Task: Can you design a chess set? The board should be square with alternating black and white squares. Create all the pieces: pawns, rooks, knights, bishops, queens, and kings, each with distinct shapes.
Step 4167:
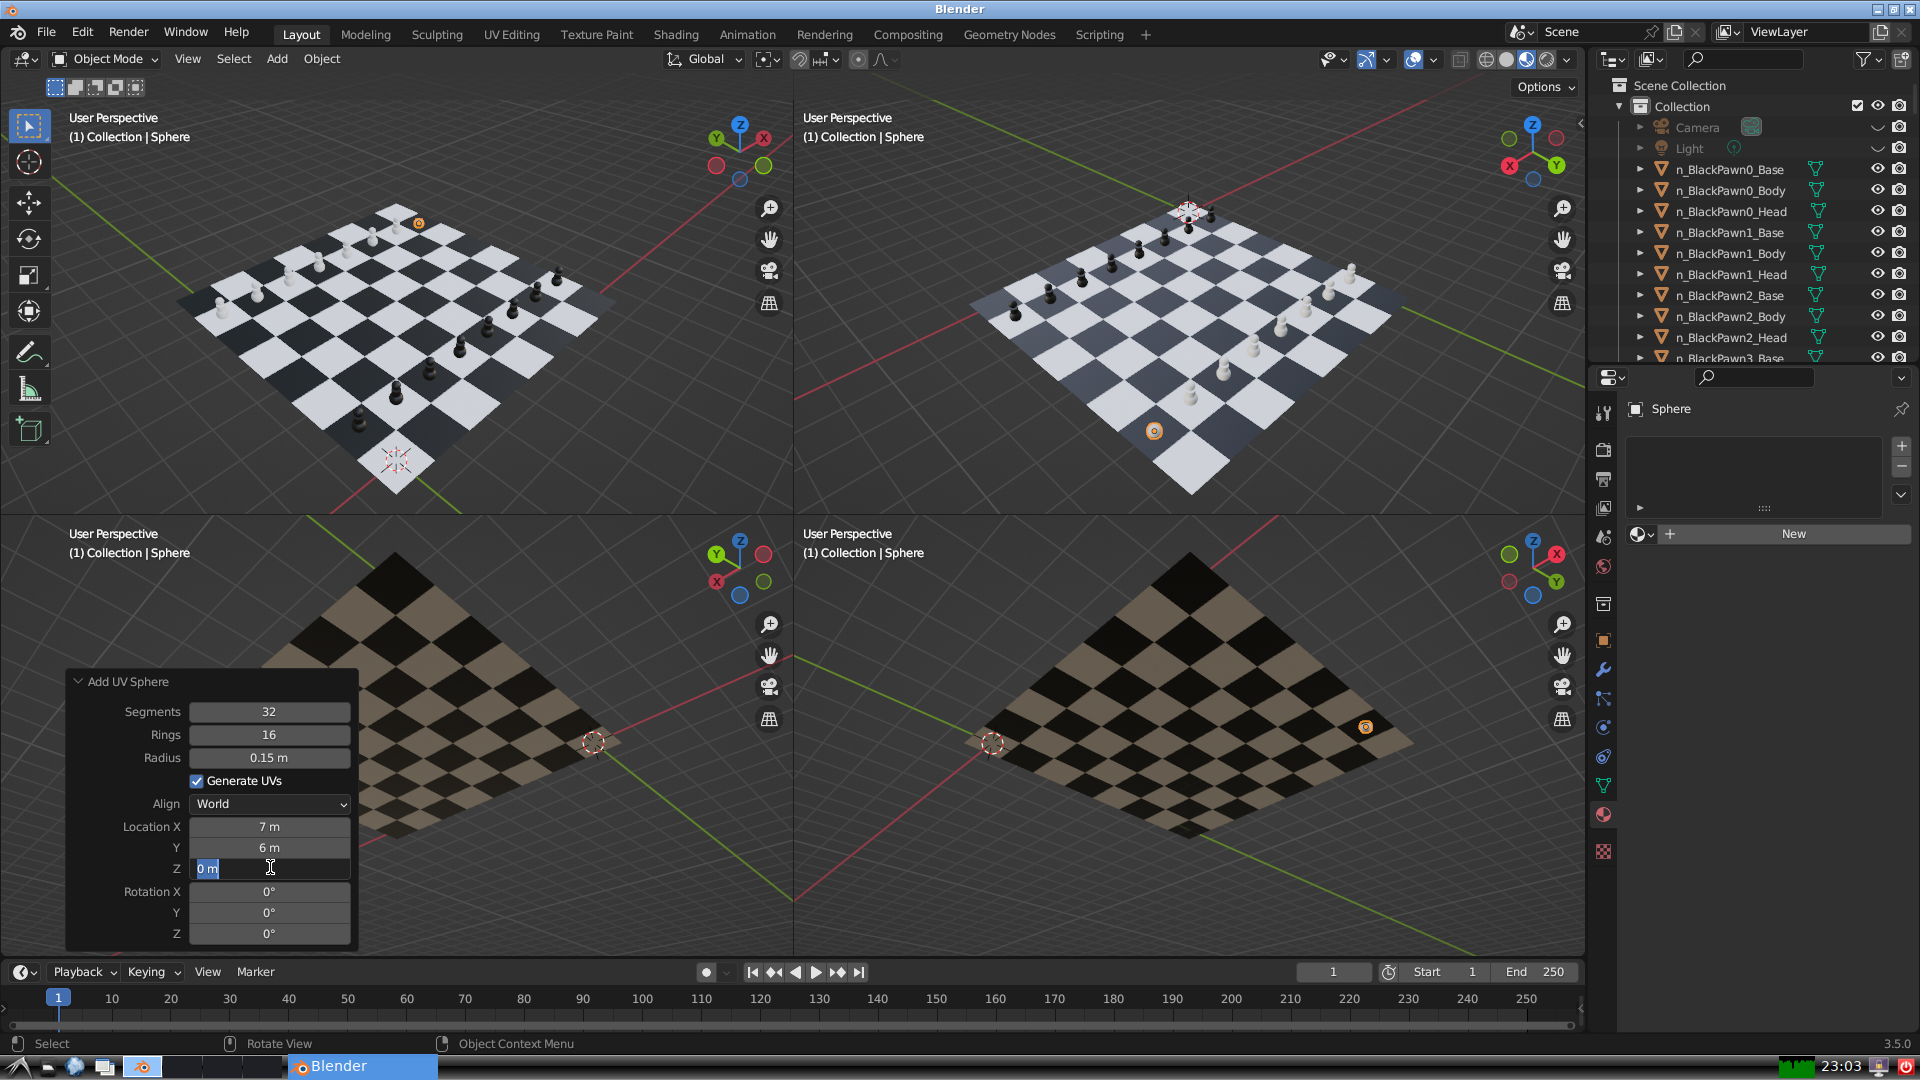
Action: input_text: 0.15